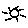
Label: sun